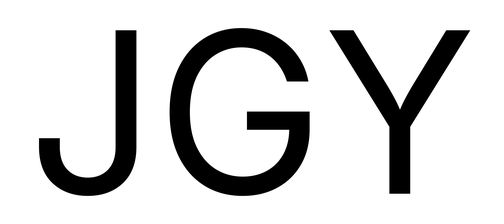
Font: Inter_Regular